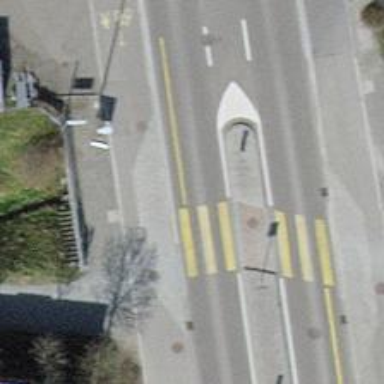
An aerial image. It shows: Marked footway with asphalt surface. The crossing includes pedestrian island.